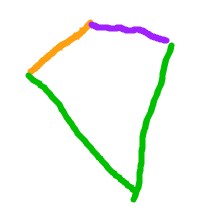
Shape: kite